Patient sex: F
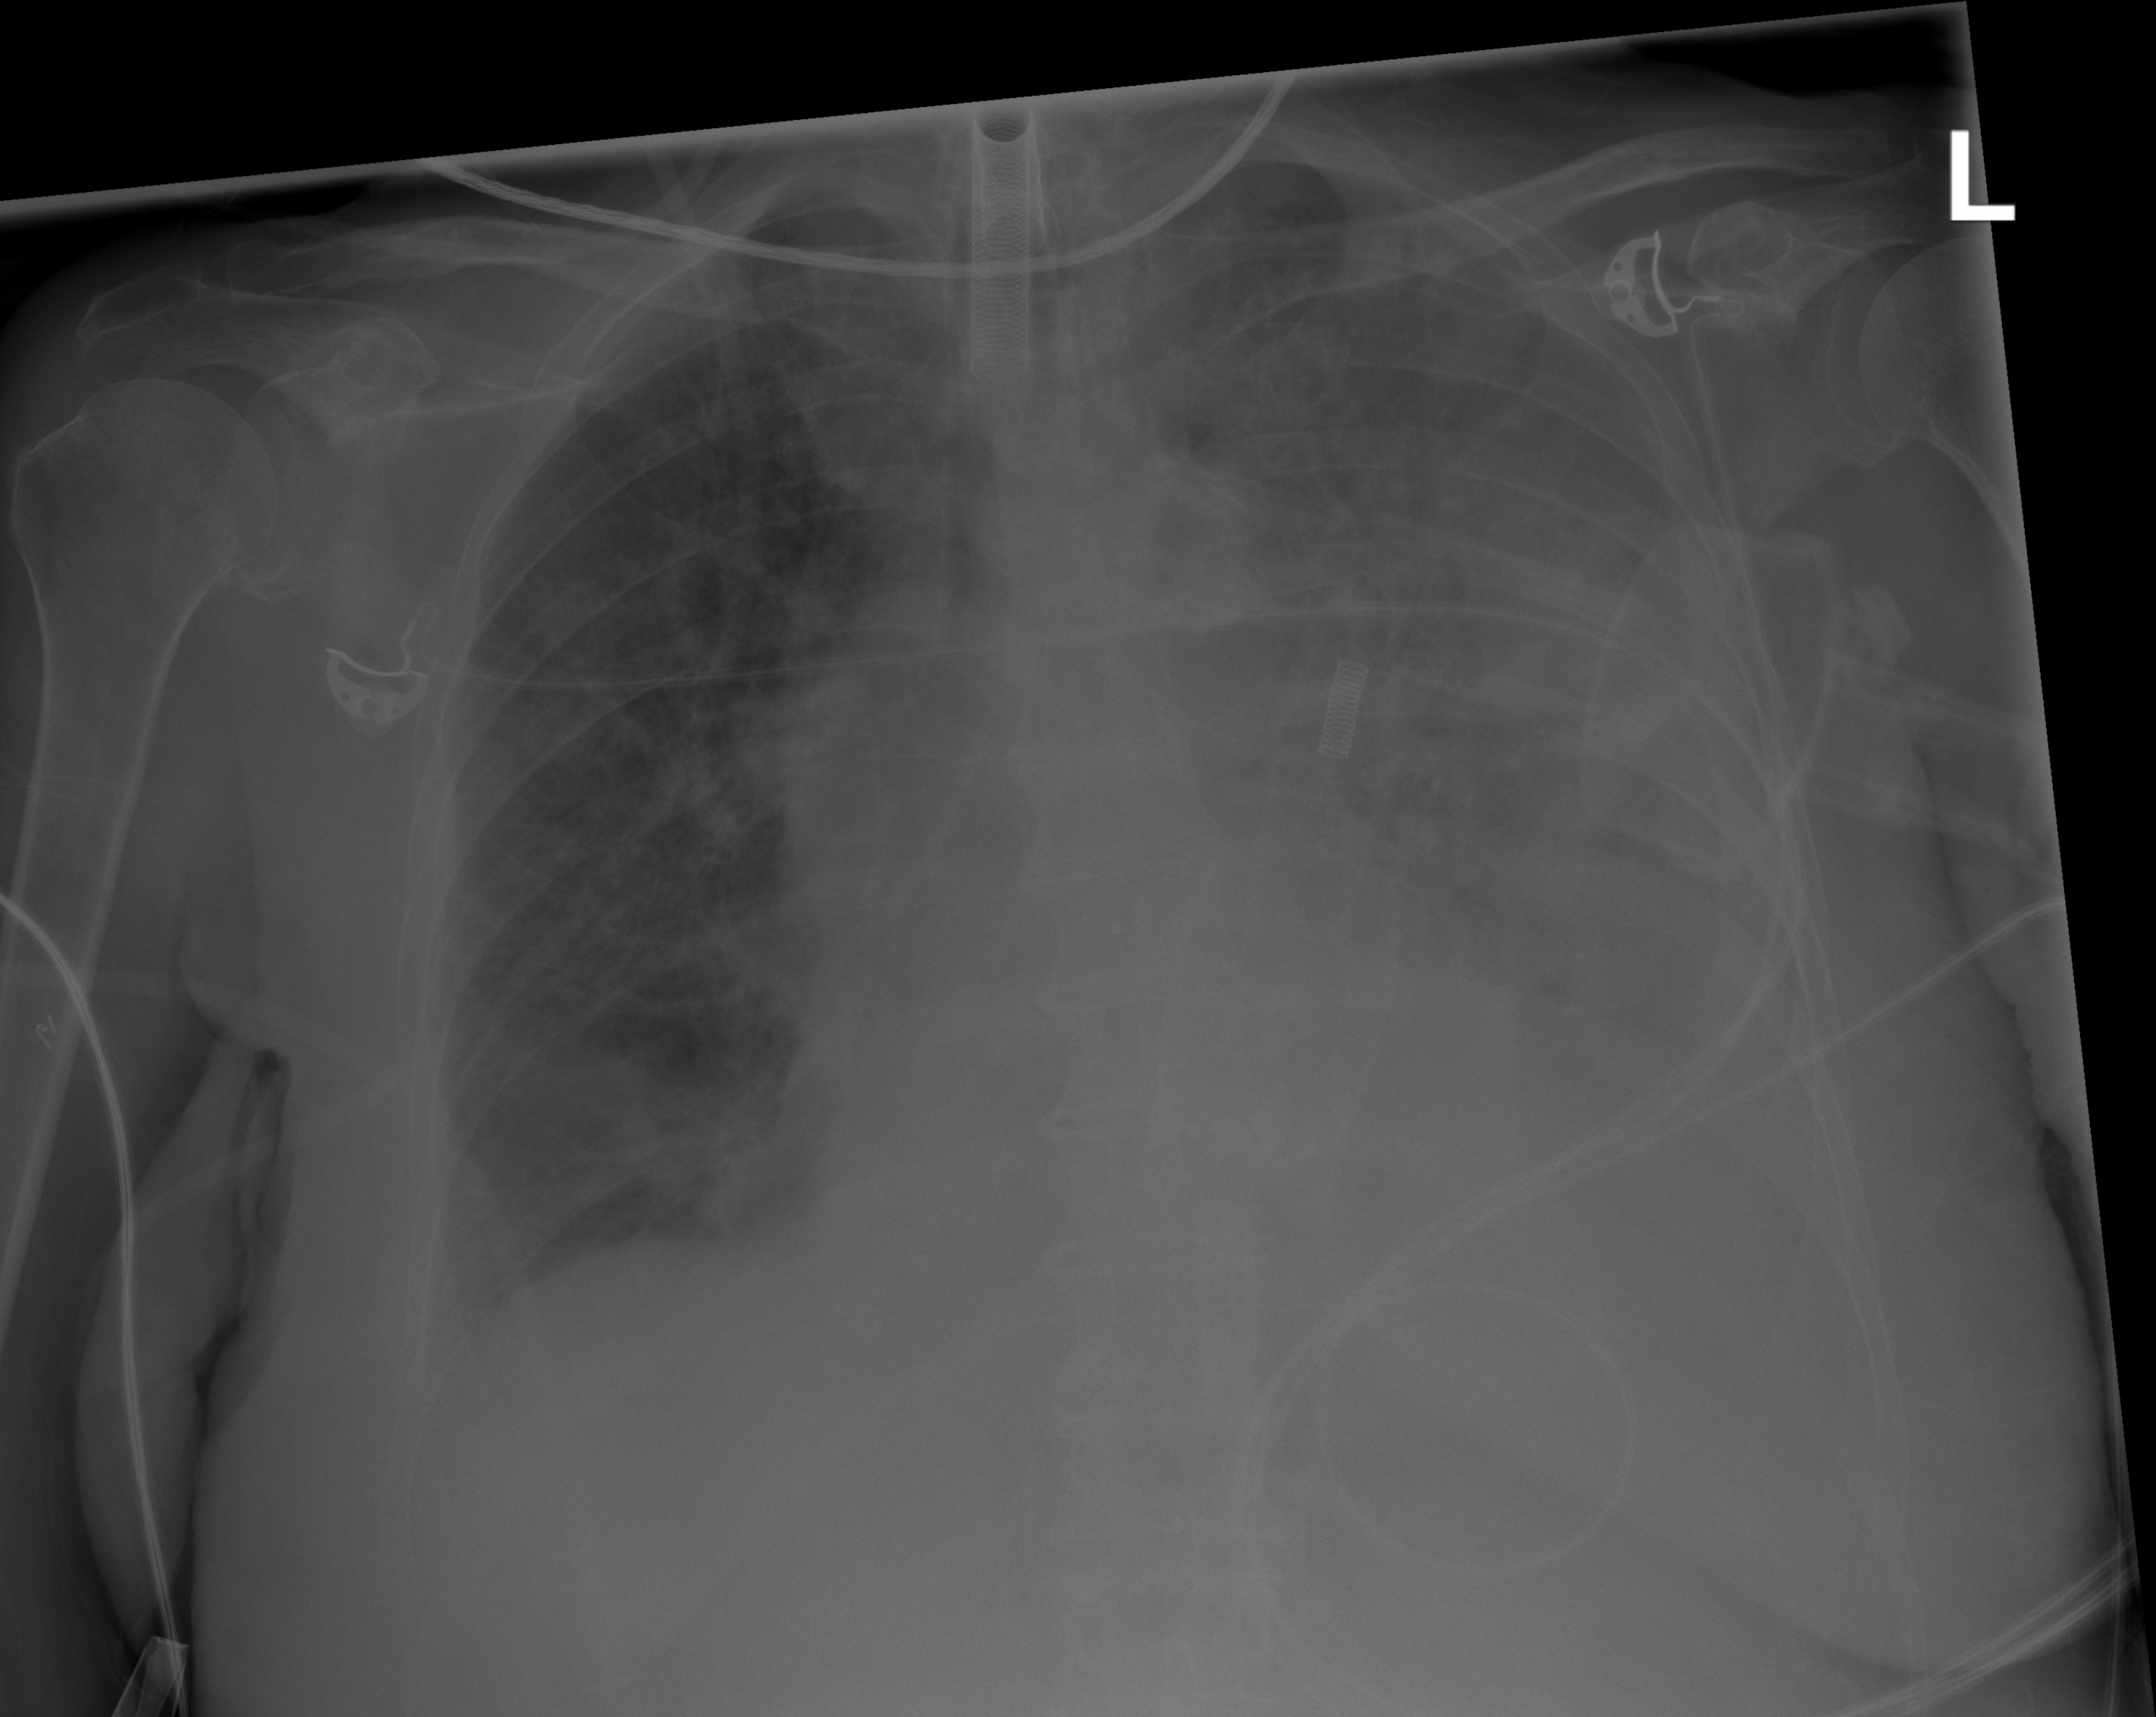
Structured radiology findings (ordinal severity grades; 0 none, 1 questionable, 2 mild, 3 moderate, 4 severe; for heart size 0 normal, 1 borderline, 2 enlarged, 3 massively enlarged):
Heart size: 2
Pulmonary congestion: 2
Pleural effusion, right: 0
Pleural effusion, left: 4
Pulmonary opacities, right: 0
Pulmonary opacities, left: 0
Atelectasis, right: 2
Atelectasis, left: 4